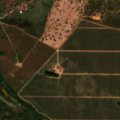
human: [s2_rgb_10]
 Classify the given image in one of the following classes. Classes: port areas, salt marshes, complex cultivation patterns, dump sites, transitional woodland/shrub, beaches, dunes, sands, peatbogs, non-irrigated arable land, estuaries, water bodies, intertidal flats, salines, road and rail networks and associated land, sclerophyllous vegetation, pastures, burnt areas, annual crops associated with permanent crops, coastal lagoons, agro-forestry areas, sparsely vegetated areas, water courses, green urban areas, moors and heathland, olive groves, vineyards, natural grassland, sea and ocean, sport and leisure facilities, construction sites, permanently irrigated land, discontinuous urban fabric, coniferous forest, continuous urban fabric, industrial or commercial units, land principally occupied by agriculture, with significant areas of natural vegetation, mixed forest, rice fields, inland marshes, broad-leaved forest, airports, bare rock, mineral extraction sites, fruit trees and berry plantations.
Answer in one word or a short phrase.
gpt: continuous urban fabric